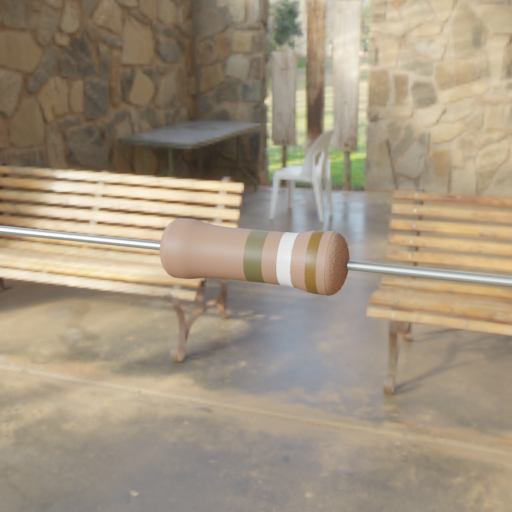
Resistor colour bands (in order): brown, white, brown